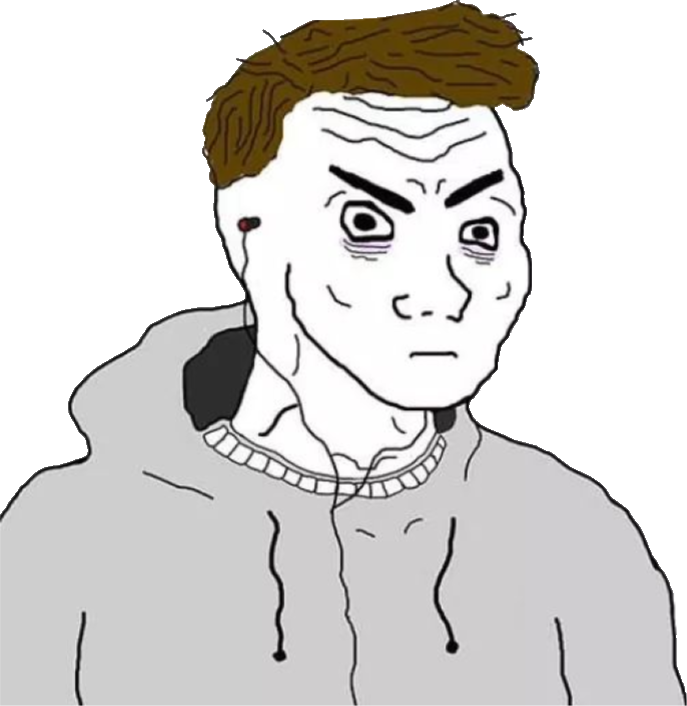
Label: 5_Doomer